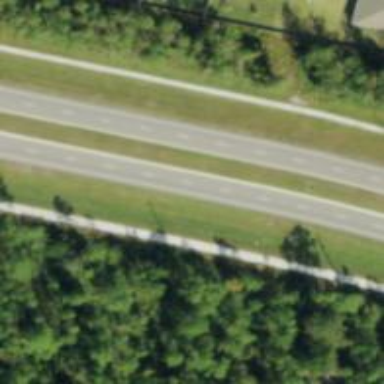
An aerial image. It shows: Service road.